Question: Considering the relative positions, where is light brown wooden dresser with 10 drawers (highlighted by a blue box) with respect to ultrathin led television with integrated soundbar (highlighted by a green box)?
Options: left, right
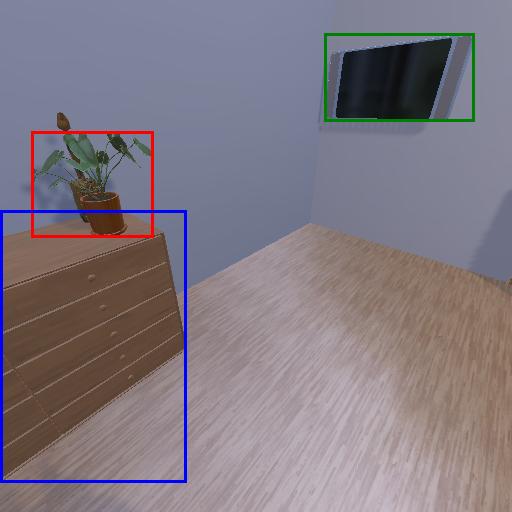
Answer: left